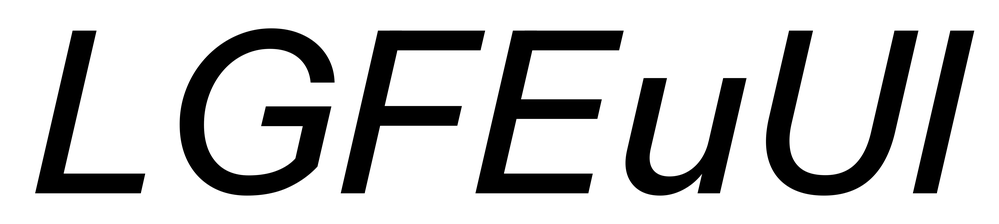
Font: InstrumentSans-Italic_Medium_Italic